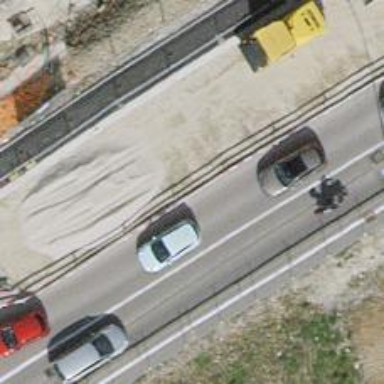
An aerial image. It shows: Secondary road with asphalt surface. There are sidewalks on both sides and cycle lane on the left.